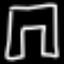
Label: pants